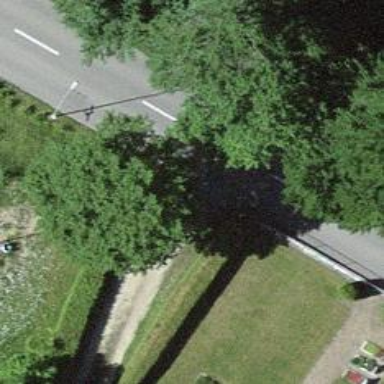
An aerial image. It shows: Asphalt road classified as tertiary.